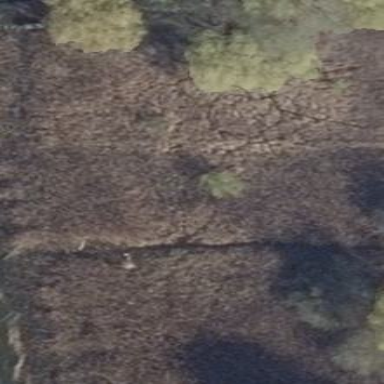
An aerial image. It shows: Beautiful wet meadow natural wetland.